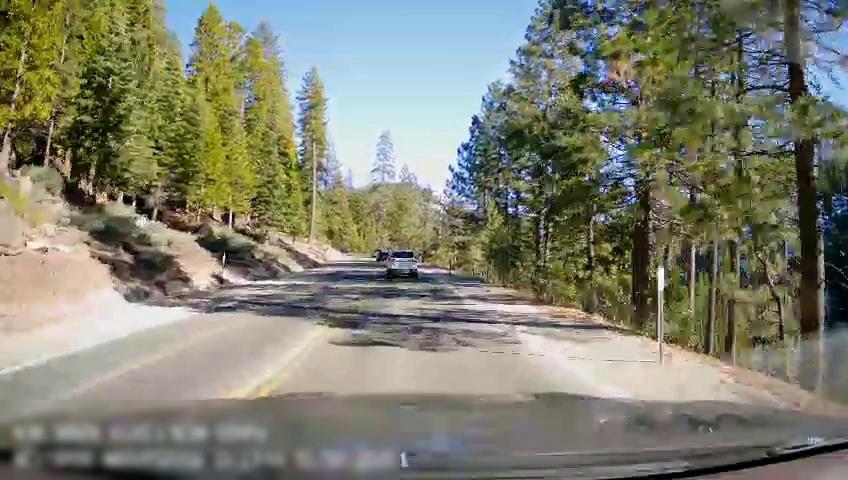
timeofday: Day
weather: Sunny
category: Drivable Space
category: Vehicles | SUV
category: Lanes | Alternate Lane
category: Lanes | Opposite Lane